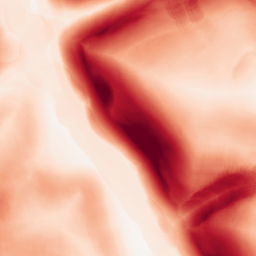
Category: morphological
Decomposition family: morphological_gradient
Decomposition parameters: size: 15
shape: disk
Upsampling method: regularized
Upsampling parameters: scale: 2
lambda_reg: 0.01
Upsampling scale: 2